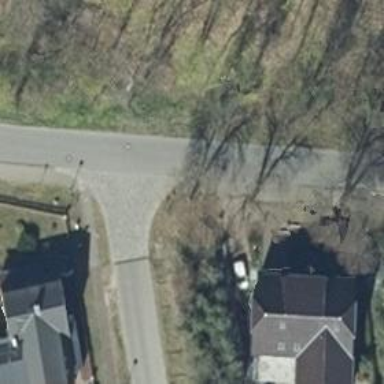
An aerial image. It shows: Residential road.